Interaction volume radius: 5 \u00c5
Interaction volume height: 10 \u00c5
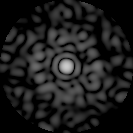
Disorder parameter: 0.8048